Question: I would like to print a row of letters, with a different color for each letter letter identified by both its color and letter shape, such as:

How can I do this using the ggplot package in R?
I'd like to be able to do something like:
'''
library(ggplot2)
s <- sample(x = c("g", "c", "t", "a"), size = 100, replace = TRUE)
ggplot() + geom_text(aes(seq(s), 1, color = s), label = s)
'''
But I get the error
> Error: Incompatible lengths for set aesthetics: label
Is there a way to do this?
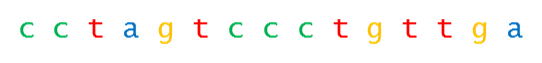
Answer: Through trial, error, a bit of searching I realized that label can be used as an aesthetic:
'''
s <- s[1:20] ## make shorter for example
ggplot() + geom_text(aes(seq(s), 1, color = s, label = s))
'''

Here is a piece of Art called 'Star Wars DNA' (<URL>